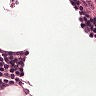
Metastatic tissue present: no